Interaction volume radius: 5 \u00c5
Interaction volume height: 45 \u00c5
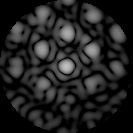
Disorder parameter: 0.3566